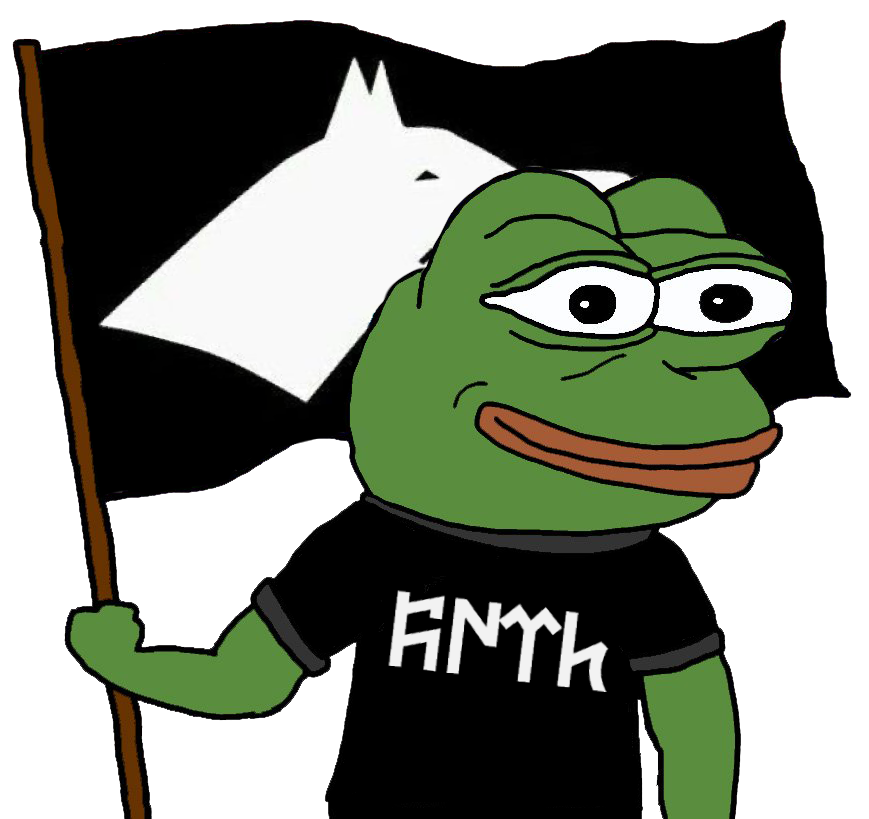
Label: 5_Pepe